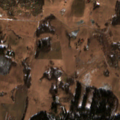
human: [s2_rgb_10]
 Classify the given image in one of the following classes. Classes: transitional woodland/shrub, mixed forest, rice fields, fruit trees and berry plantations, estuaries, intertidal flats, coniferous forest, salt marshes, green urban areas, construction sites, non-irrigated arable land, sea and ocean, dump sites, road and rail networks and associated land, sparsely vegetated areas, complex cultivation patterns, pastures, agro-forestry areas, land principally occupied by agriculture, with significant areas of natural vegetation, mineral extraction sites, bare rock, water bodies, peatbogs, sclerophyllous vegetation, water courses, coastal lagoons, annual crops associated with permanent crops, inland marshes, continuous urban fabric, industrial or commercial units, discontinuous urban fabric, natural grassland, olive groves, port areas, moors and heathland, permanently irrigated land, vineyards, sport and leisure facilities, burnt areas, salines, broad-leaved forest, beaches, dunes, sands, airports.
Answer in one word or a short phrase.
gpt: non-irrigated arable land, pastures, complex cultivation patterns, mixed forest